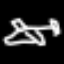
Label: airplane